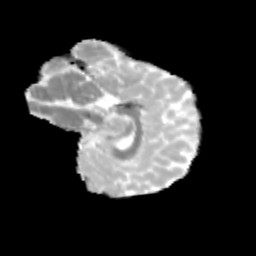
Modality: MD
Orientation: sagittal
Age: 9
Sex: male
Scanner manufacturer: siemens
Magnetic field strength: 3 T
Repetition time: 3.8 s
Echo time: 0.07 s